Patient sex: F
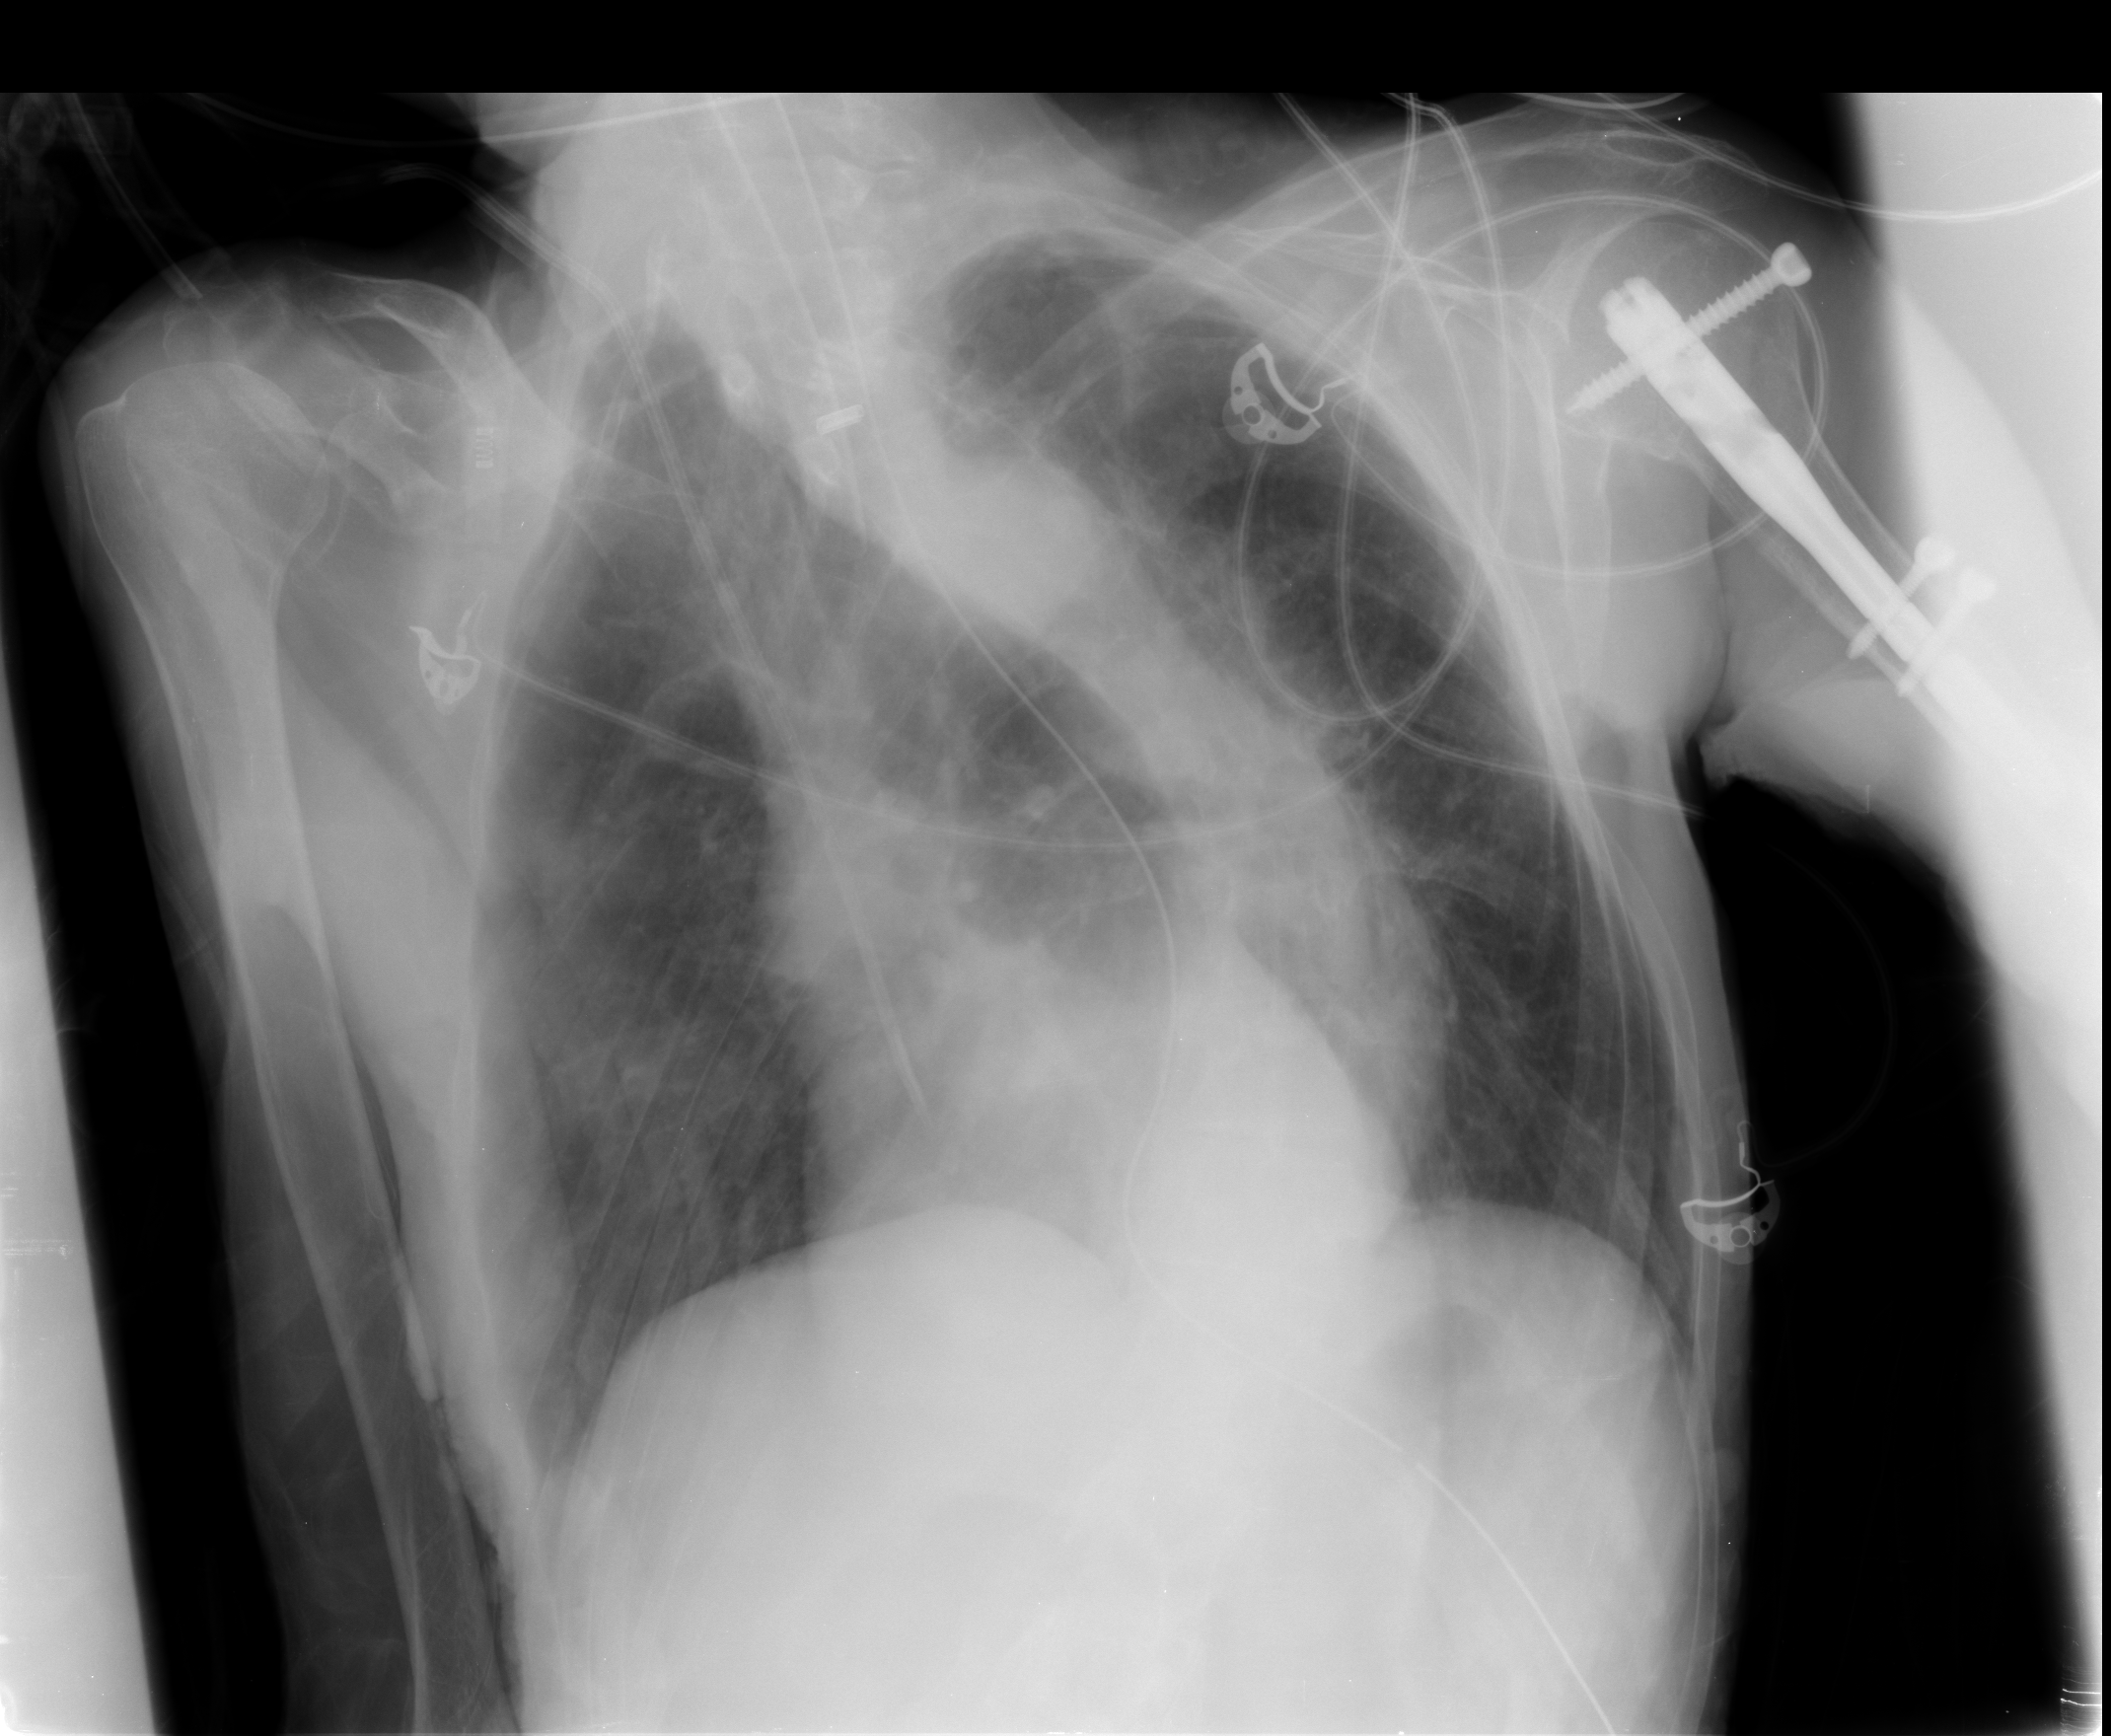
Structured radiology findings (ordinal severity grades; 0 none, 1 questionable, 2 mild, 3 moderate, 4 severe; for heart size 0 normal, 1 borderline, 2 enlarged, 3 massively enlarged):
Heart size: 0
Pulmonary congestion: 0
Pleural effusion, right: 0
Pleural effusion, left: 0
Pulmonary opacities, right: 0
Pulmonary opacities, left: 0
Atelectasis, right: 1
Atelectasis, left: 1